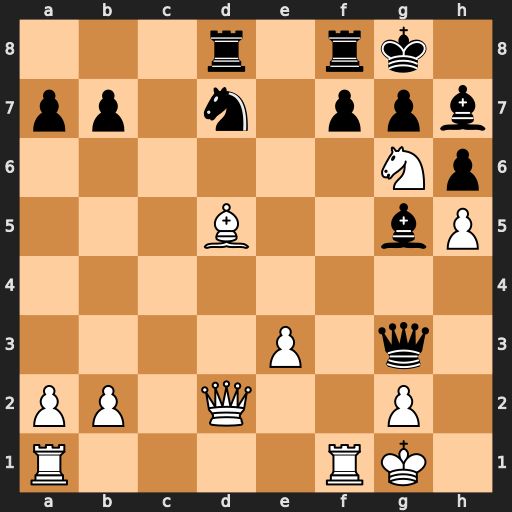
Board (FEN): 3r1rk1/pp1n1ppb/6Np/3B2bP/8/4P1q1/PP1Q2P1/R4RK1
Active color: w
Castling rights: -
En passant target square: -
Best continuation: Rxf7 Bxg6 Rf3+